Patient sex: M
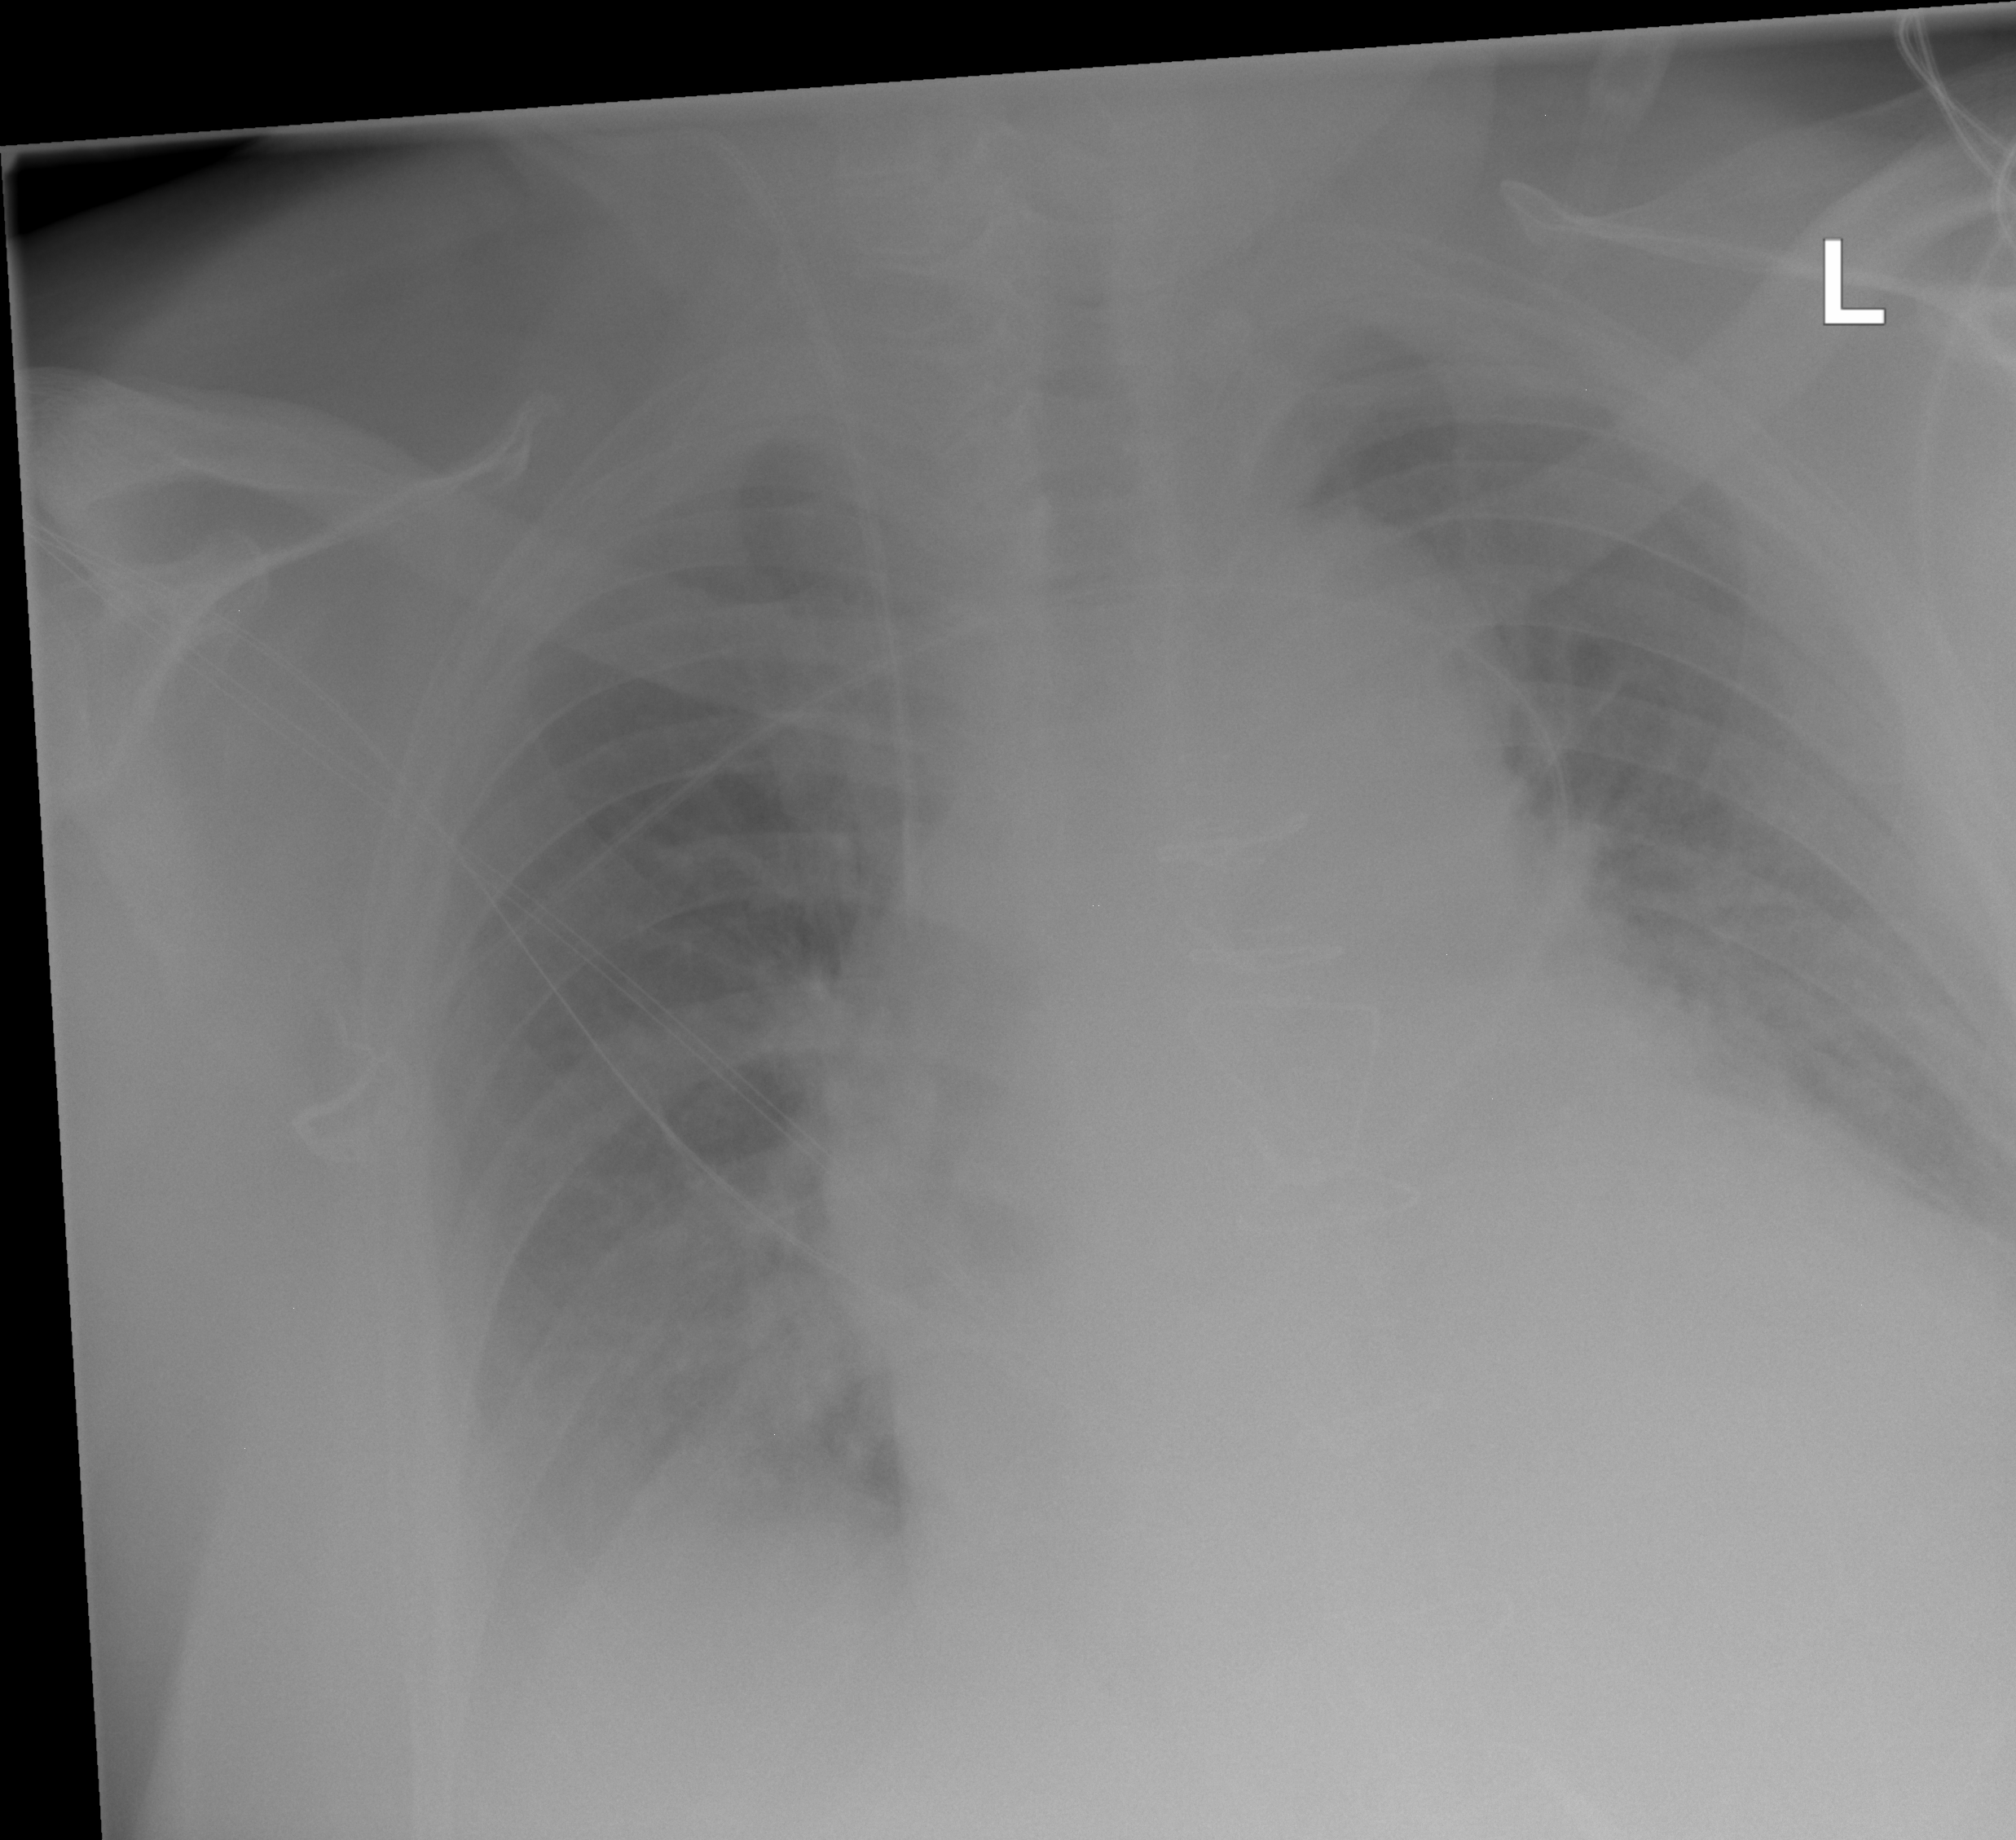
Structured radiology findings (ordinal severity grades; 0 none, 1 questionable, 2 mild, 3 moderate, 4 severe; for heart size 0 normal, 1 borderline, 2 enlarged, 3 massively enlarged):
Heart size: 2
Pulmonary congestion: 3
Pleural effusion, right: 2
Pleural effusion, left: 2
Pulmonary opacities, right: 0
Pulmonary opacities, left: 0
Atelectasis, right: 2
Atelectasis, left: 2